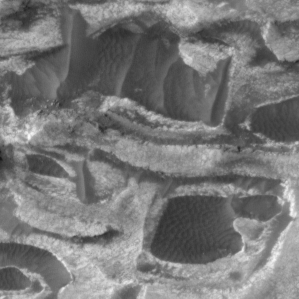
Label: non_frost